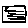
Label: line